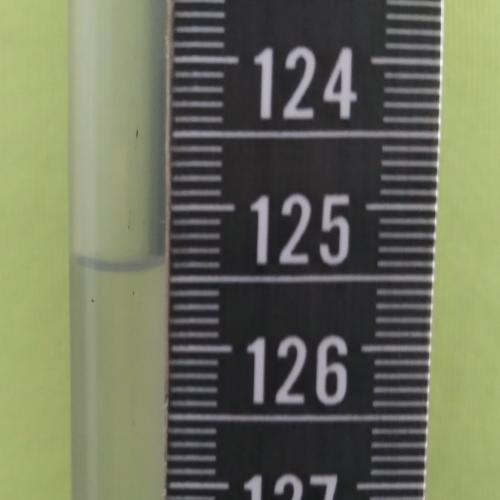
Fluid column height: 125.4 cm